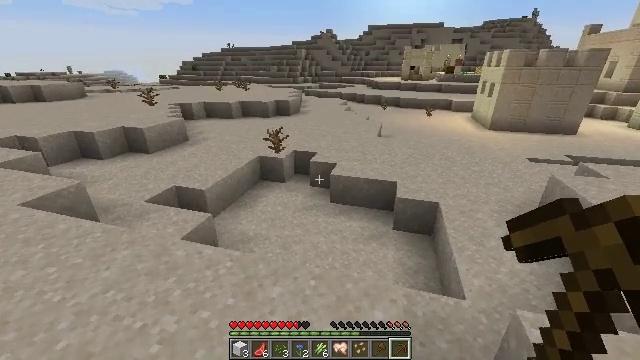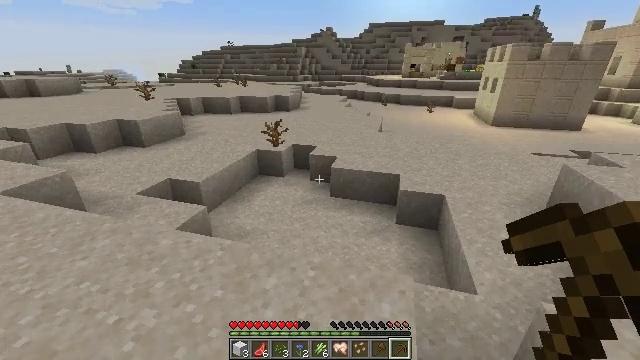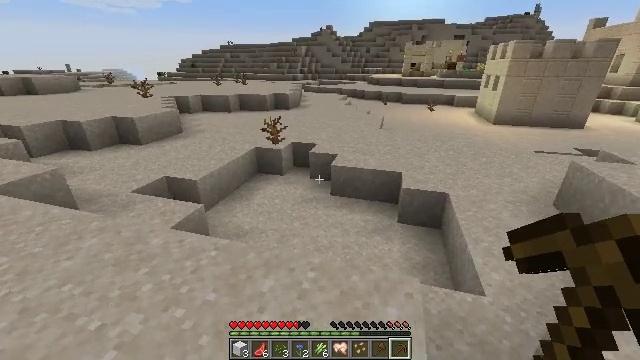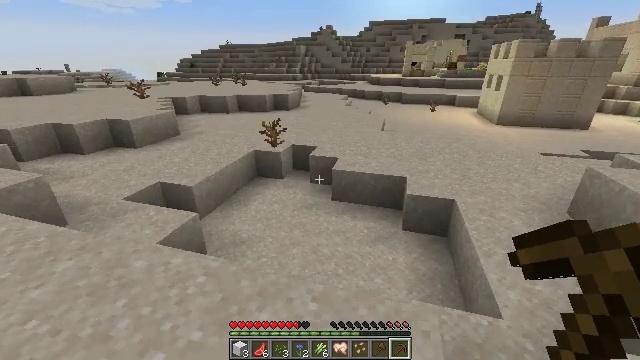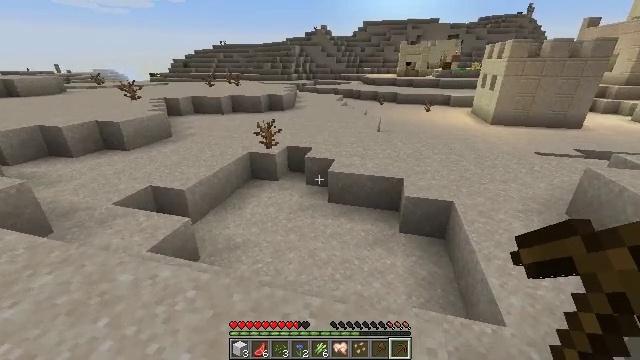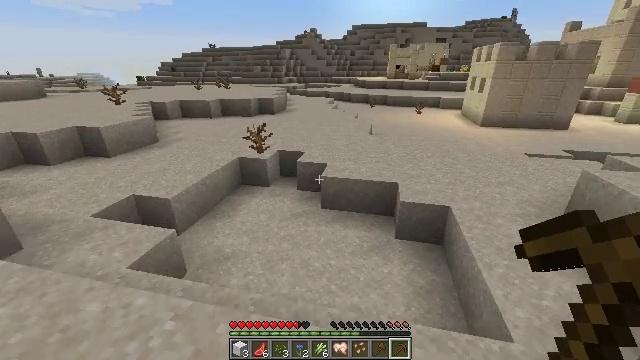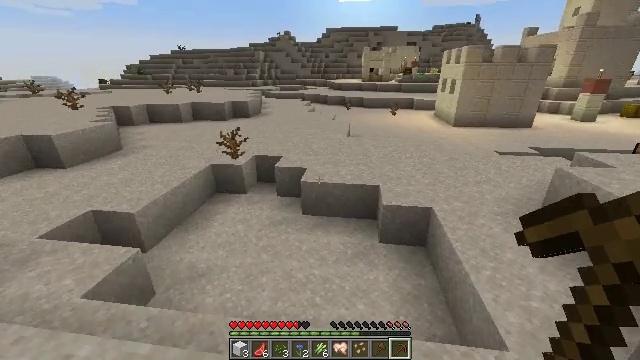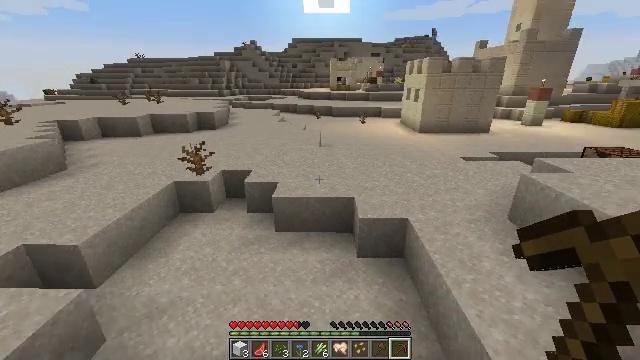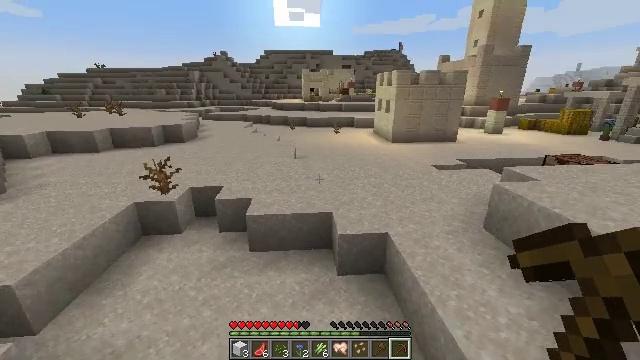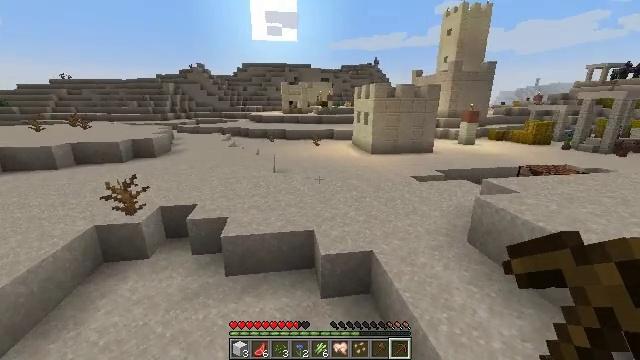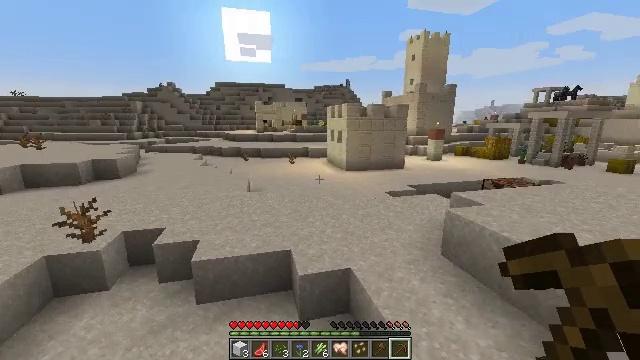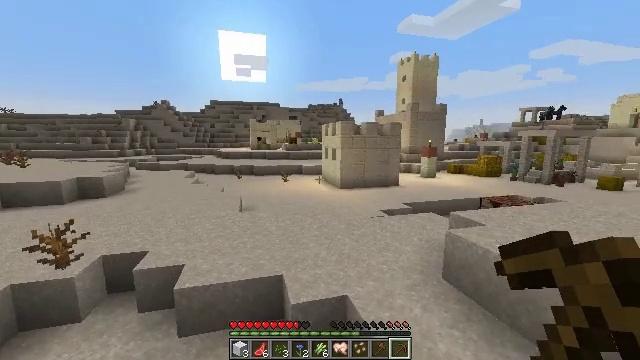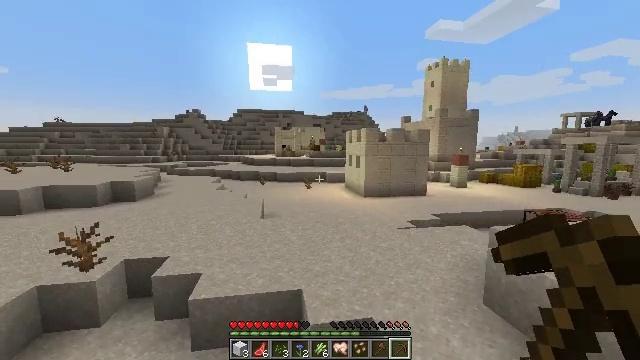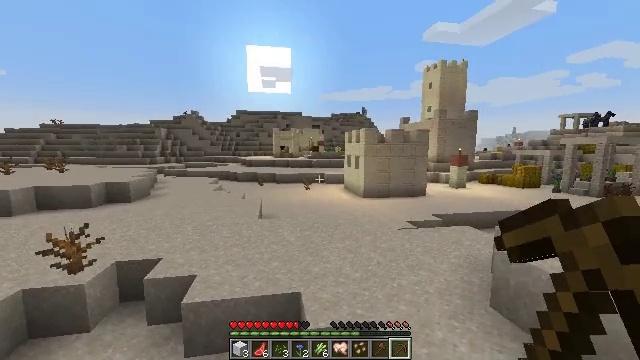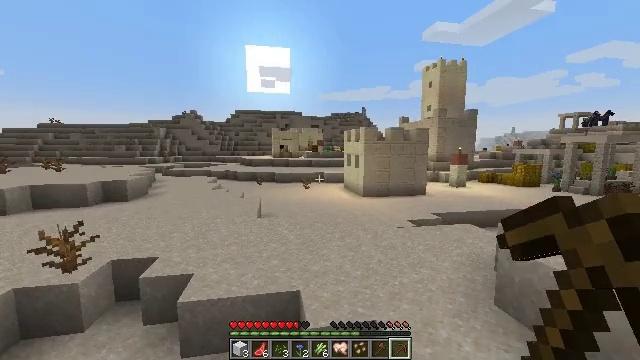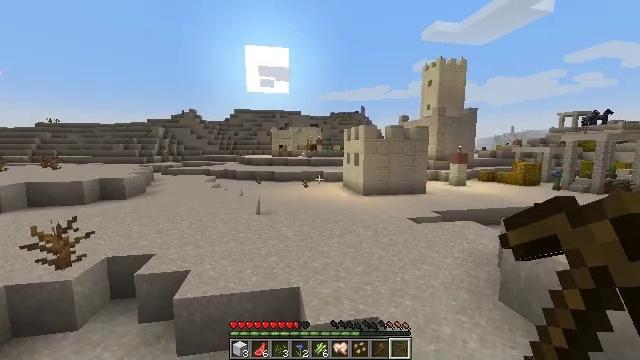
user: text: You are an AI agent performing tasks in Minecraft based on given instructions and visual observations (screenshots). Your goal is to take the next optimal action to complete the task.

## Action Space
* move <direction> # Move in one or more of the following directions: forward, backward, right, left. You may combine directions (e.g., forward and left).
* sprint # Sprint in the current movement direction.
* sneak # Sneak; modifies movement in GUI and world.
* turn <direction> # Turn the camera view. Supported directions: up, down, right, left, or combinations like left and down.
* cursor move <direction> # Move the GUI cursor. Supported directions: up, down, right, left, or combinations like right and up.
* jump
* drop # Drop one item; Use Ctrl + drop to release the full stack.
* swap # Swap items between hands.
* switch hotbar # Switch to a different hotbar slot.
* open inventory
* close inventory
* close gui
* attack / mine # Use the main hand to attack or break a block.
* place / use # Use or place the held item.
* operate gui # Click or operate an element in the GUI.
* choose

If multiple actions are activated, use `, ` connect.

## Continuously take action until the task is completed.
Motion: motion action
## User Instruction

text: Mine a hay block from the field.
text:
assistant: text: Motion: move forward
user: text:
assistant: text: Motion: move forward
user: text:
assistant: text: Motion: move forward
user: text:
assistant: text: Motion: move forward, turn right
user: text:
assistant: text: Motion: move forward, sprint, turn right
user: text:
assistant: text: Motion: move forward, sprint, turn right
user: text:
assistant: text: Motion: move forward, sprint, turn right and up
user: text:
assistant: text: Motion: move forward, sprint, turn right and up
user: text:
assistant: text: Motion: move forward, turn right and up
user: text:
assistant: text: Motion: move forward, turn right and up
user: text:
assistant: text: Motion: move forward, turn right and up
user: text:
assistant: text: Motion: move forward, turn left and up
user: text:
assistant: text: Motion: move forward
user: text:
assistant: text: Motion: move forward
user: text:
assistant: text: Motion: move forward
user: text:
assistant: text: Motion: move forward
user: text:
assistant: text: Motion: move forward
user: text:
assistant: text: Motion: move forward, turn right
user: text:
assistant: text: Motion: move forward, turn right
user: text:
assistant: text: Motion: move forward, turn right
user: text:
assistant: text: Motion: move forward, turn right
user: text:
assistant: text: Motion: move forward
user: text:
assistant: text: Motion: move forward, turn right
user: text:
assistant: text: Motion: move forward
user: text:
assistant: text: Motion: move forward
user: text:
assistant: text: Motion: move forward
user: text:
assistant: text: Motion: move forward
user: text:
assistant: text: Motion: move forward
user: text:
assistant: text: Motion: move forward
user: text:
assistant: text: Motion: move forward, jump